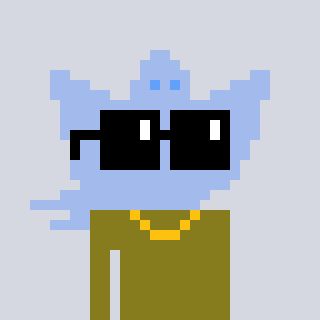
a pixel art character with square black sunglasses, a ghost-B-shaped head and a gunk-colored body on a cool background